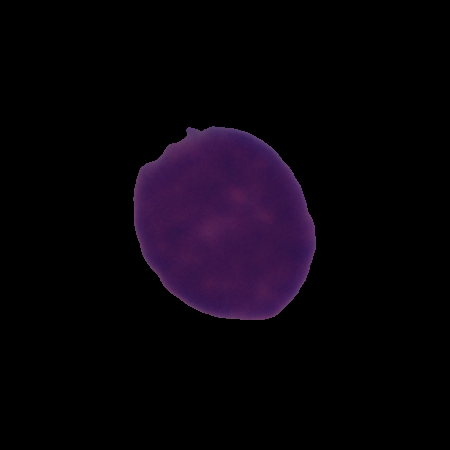
Label: cancer